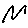
Label: zigzag